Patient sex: M
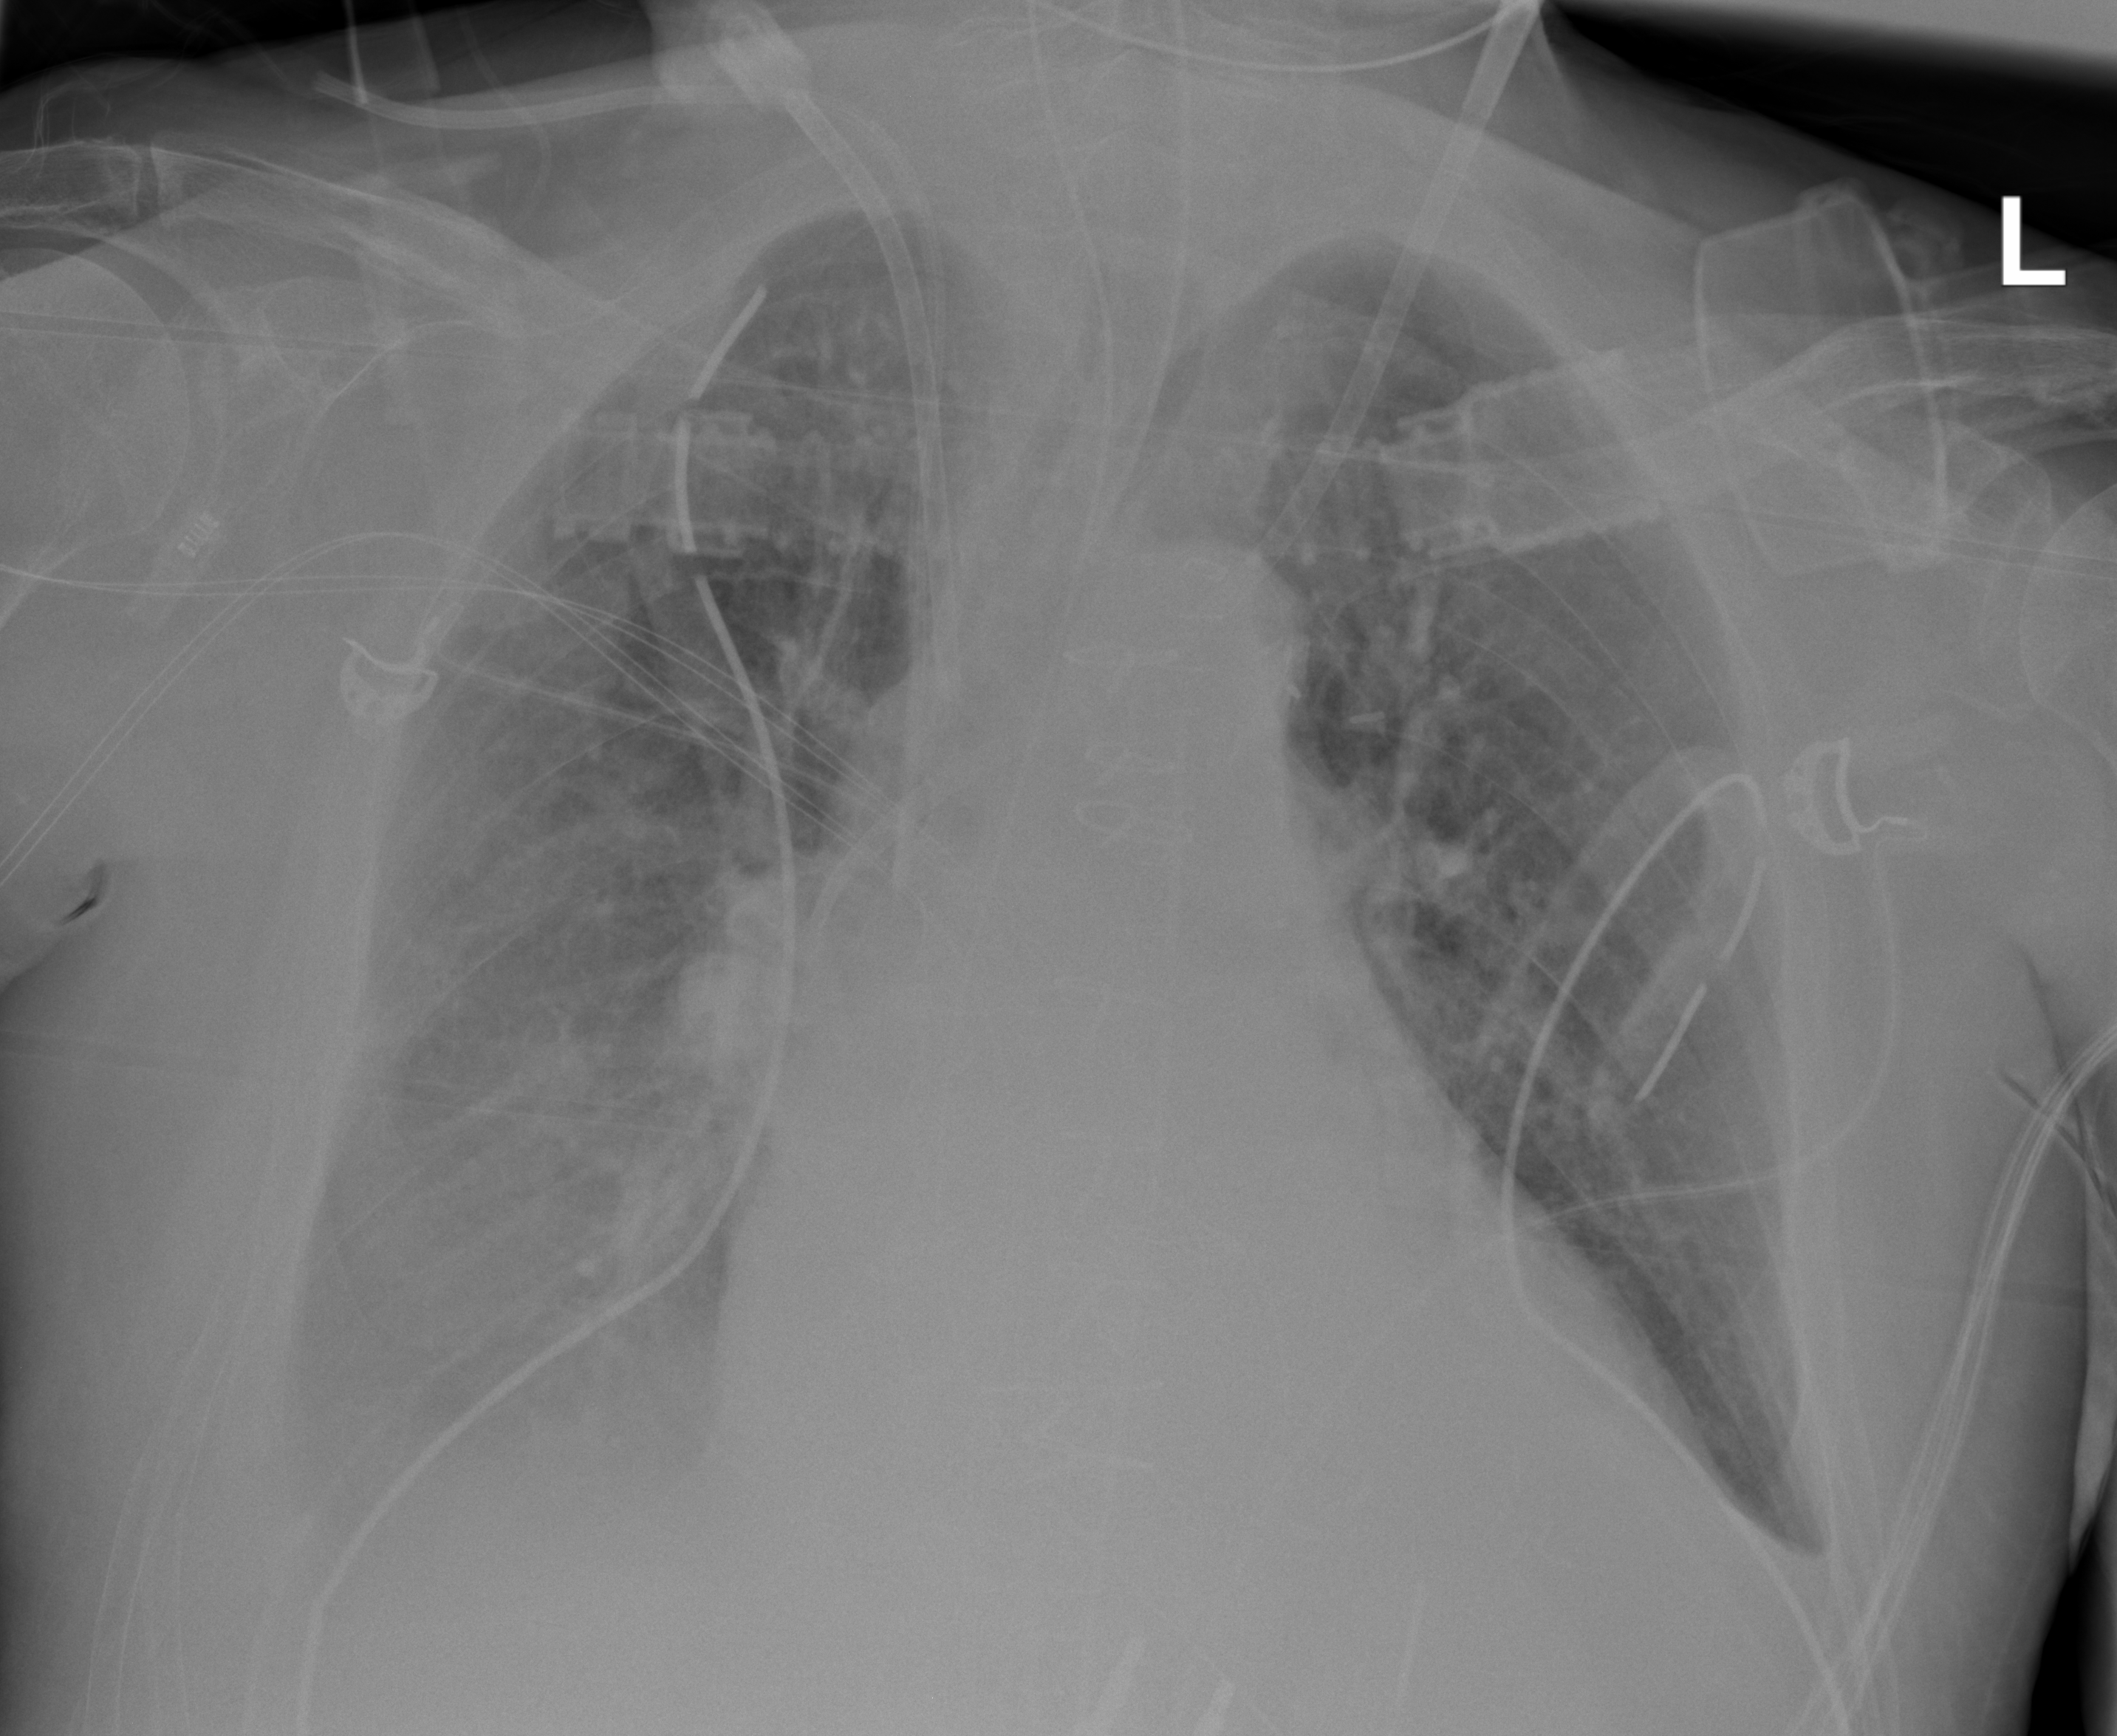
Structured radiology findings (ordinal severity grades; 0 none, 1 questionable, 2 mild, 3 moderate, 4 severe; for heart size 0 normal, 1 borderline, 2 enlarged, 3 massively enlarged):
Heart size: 2
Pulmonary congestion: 3
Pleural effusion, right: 2
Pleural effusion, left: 2
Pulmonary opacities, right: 1
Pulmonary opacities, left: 1
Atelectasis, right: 2
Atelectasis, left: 2